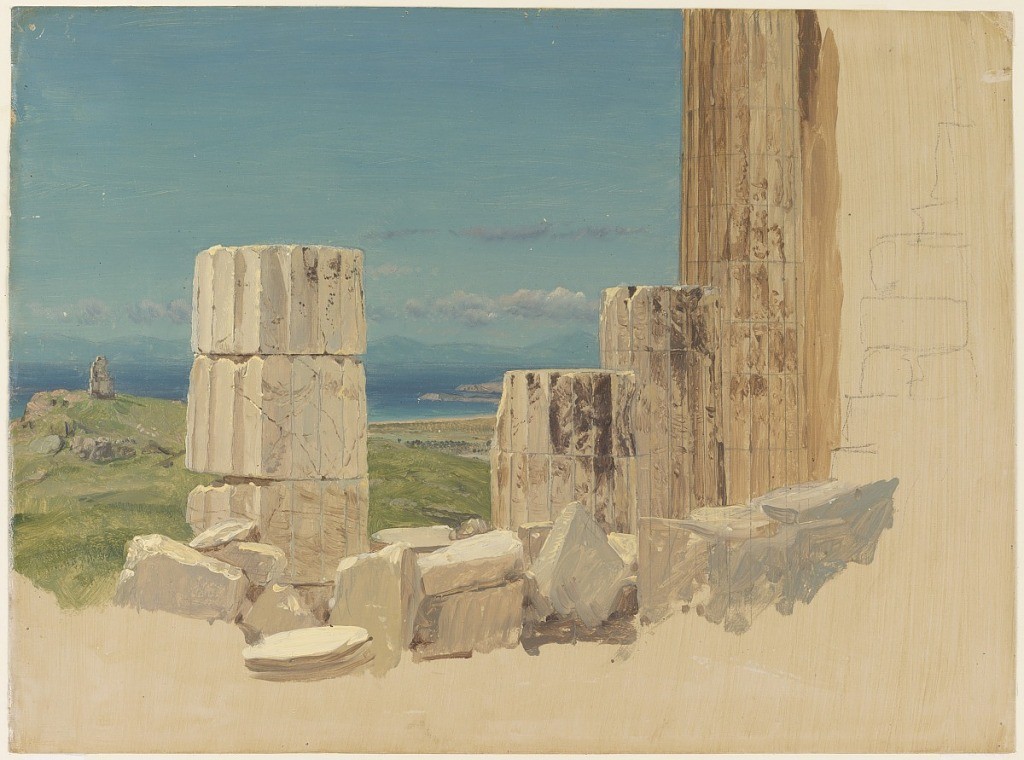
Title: Broken Columns, View from the Parthenon, Athens
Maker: Frederic Edwin Church, American, 1826–1900
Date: April 1869
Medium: Oil and graphite on tan paperboard
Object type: Drawing
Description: Landscape and architecture sketch showing a view of ruinous columns at the Parthenon in Athens, Greece, and the nearby landscape. Four ancient, broken, and fluted columns extend horizontally across the composition in the immediate foreground, with three truncated columns visible at center. The divisions between the drums, or the cylindrical stone blocks that comprise the various sections of the columns, are clearly visible. Brown residue or detritus is visible along the sides of the columns. The view beyond reveals the rolling and lush landscape of the Attic Plain with the blue-green Saronic Gulf beyond. Distant mountains are faintly visible in the background beneath a blue sky with sporadic puffy clouds.